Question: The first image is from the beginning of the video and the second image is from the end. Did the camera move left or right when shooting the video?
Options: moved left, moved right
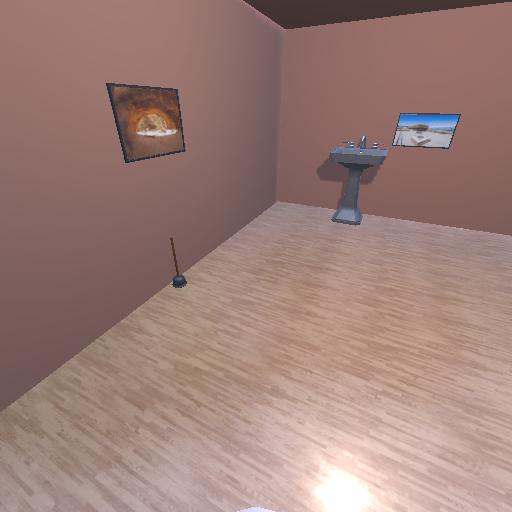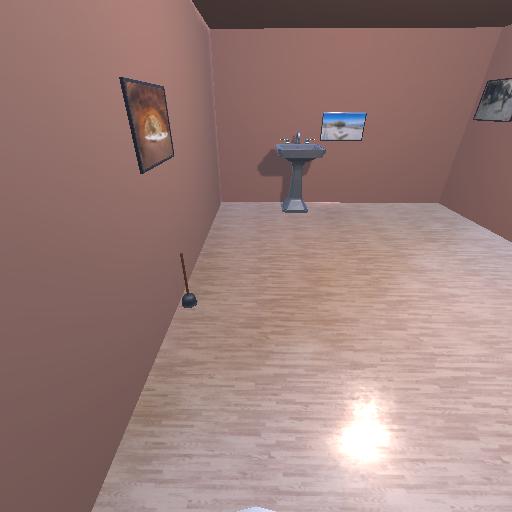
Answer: moved left